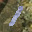
Label: 1